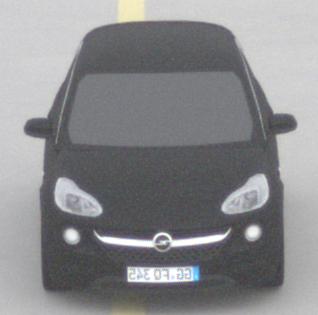
Make: Opel
Model: ADAM 1.2
Detailed model: ADAM
Model produced from: 2013/01
Model produced until: 2014/11
Doors: 3
Color: black
Road condition: dry road
Daytime: morning or afternoon
Contrast: low contrast